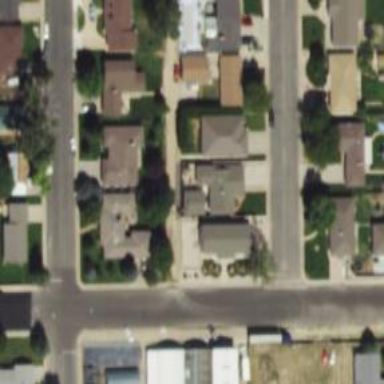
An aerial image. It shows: Alleyway designated as service road.